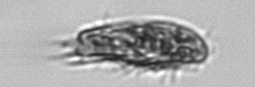
Label: Euplotes